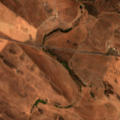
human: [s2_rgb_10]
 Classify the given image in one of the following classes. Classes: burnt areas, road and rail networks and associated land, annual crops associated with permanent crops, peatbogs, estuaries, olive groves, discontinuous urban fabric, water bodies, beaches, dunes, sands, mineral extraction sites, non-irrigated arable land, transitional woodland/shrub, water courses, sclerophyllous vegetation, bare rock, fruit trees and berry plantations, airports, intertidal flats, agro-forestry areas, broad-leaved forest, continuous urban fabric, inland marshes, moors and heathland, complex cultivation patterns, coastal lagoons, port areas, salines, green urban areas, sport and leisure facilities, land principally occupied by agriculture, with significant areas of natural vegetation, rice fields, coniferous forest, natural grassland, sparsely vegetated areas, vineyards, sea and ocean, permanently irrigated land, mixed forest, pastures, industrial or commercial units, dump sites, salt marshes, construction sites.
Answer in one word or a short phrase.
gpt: non-irrigated arable land, land principally occupied by agriculture, with significant areas of natural vegetation, sclerophyllous vegetation